Field crop: maize
Growth stage: 2
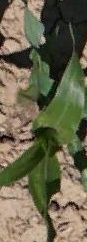
Species: maize